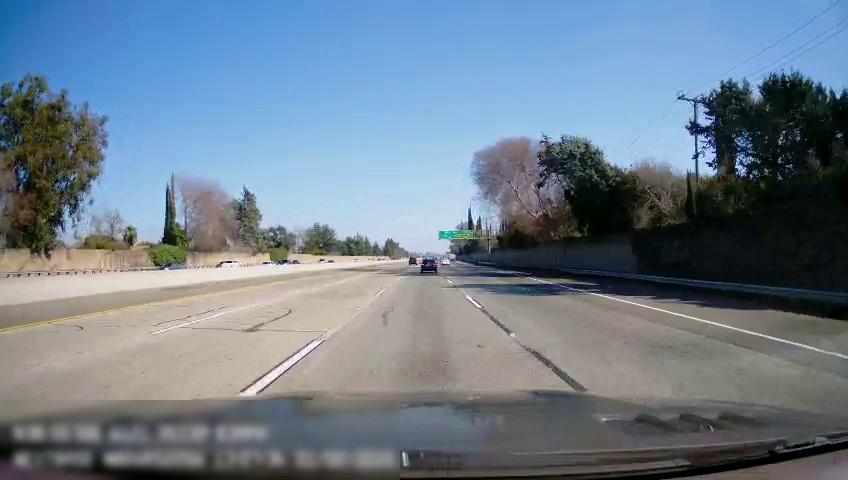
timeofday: Day
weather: Sunny
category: Drivable Space
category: Vehicles | Car
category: Vehicles | Car
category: Vehicles | Car
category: Lanes | Current Lane
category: Lanes | Alternate Lane
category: Lanes | Alternate Lane
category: Lanes | Alternate Lane
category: Lanes | Alternate Lane
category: Lanes | Alternate Lane
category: Traffic | Signs